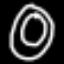
Label: donut